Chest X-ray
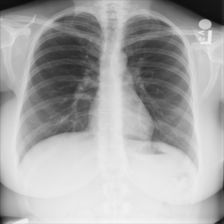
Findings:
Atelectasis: negative
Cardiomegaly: negative
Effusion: negative
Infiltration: negative
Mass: negative
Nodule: negative
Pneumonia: negative
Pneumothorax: negative
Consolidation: negative
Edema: negative
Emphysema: negative
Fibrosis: negative
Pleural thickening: negative
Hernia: negative